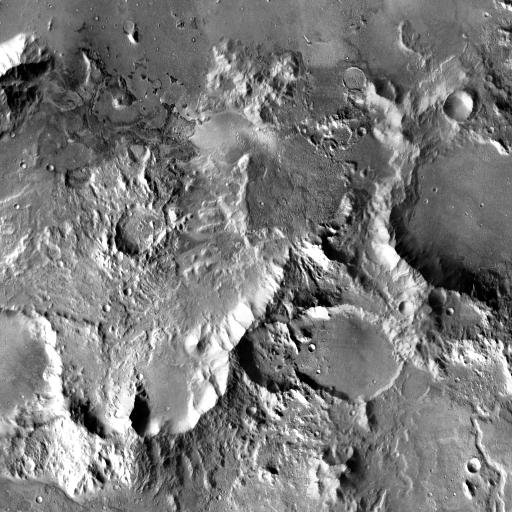
Crater classes present: Background, Other, Layered, Buried